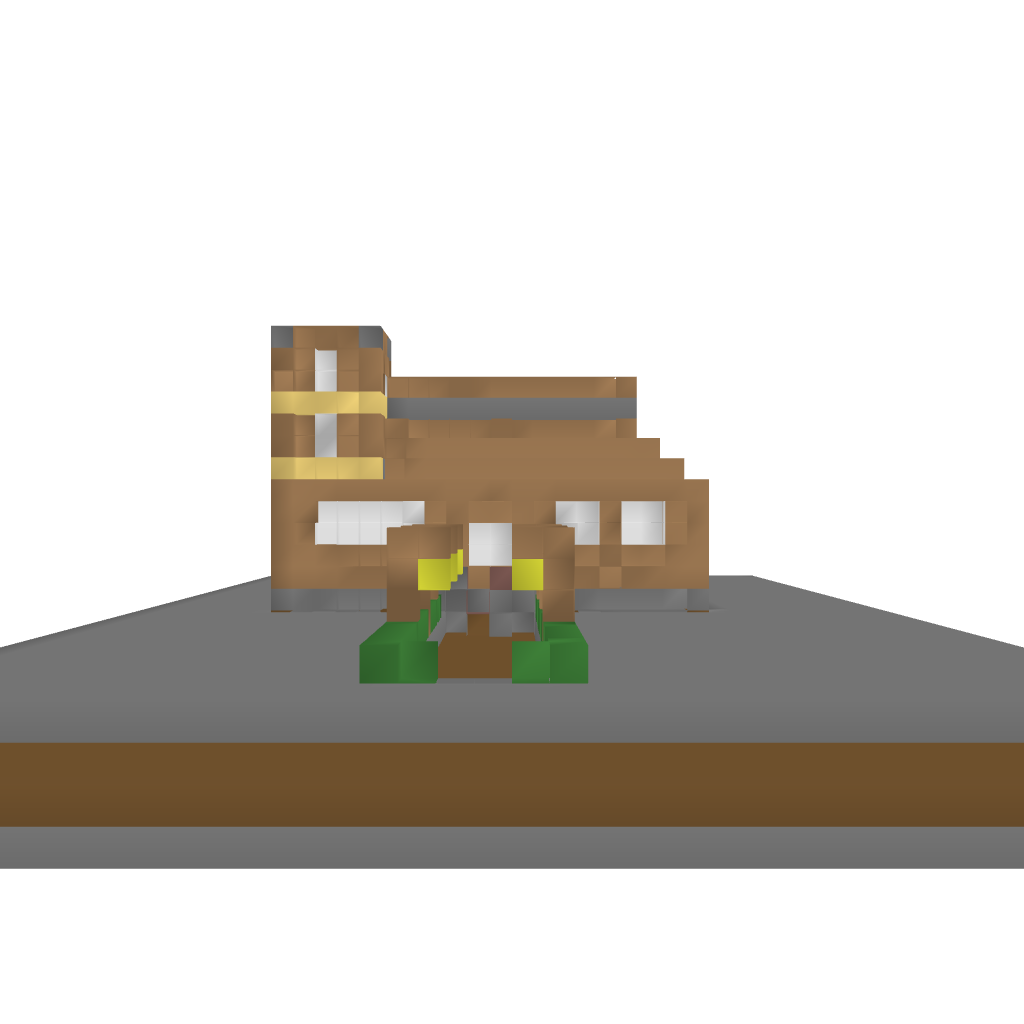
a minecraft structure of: Luxury  Villa good quality